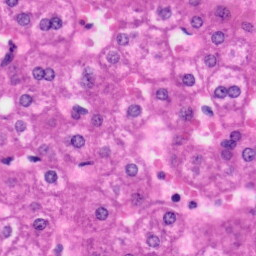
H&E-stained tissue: Liver